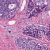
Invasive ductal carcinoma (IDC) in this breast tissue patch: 1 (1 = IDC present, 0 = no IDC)